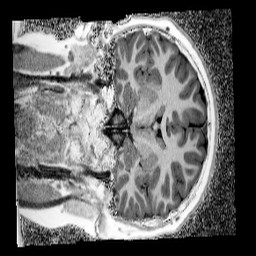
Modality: UNIT1_denoised
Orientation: coronal
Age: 10
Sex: male
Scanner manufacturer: siemens
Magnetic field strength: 3 T
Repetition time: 4 s
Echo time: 0.00299 s